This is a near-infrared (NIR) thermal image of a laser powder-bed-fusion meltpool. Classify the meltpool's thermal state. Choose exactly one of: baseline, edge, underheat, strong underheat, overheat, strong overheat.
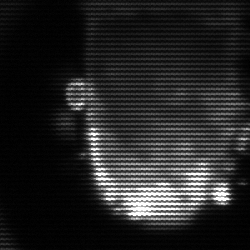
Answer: baseline